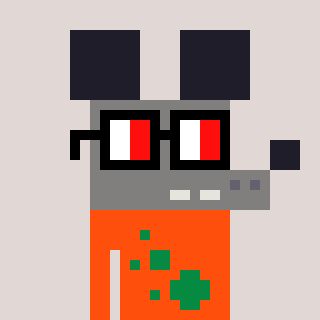
a pixel art character with square glasses with black frames and red eyes, a mouse-shaped head and a orange-colored body on a warm background